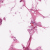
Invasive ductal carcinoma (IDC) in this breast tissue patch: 1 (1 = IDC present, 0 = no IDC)